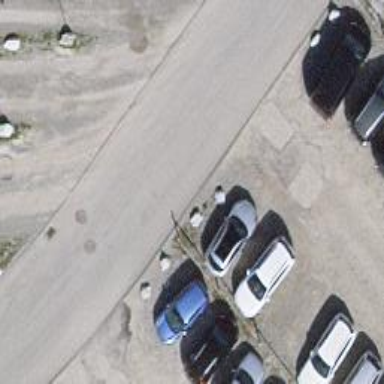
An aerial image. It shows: Parking aisle with fine gravel surface.